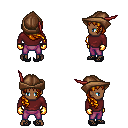
a pixel art fantasy rpg character, male body template, human, dark skin, maroon long-sleeve shirt, magenta pants, dark blonde right-swept hairstyle, leather cap, gold gloves, ghillies, four views (front, back, left, right), 2x2 character sprite sheet, small pixel art, hard edges, no anti-aliasing